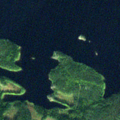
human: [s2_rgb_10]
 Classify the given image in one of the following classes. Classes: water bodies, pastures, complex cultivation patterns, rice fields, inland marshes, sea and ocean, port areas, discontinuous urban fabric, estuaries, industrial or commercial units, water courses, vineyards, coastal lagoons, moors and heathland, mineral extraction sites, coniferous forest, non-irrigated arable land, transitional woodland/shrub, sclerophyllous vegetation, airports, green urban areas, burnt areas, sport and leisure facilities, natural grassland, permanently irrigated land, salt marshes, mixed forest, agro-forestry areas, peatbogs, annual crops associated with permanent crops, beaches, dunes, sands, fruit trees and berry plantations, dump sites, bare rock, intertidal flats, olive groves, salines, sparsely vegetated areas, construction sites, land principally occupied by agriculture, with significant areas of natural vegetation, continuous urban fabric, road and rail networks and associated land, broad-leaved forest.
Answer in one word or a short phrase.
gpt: coniferous forest, water bodies